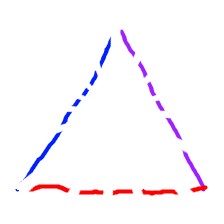
Shape: triangle